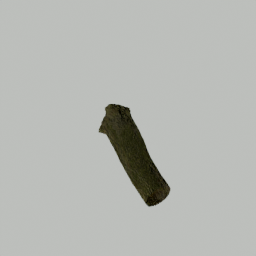
Label: nature